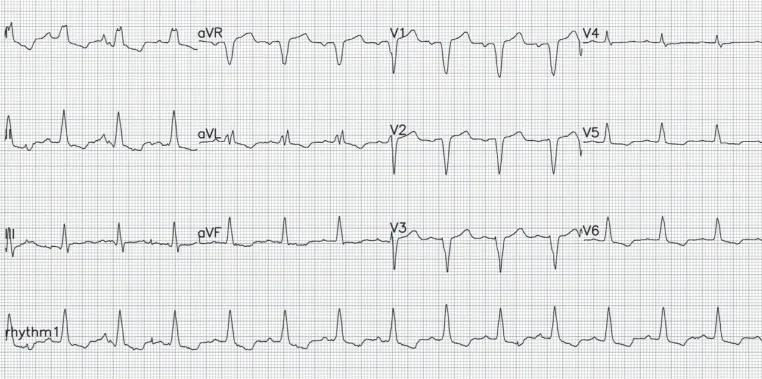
A: Twelve-lead electrocardiogram showing atrial sensed and ventricular pacing @ 85 bpm. The paced QRS duration is 148 ms.
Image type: electrography (ekg)